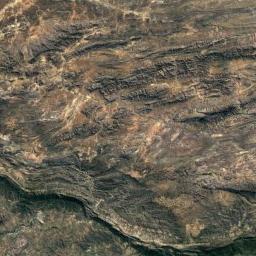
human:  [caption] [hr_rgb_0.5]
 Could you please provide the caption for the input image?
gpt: Eighty percent of the area on this mountain is bare rock .

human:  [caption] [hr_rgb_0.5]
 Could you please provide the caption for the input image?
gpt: The mountain has a rugged surface and its rocks are dark gray .

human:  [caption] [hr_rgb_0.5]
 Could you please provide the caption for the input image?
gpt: The mountain is full of yellow soil with some green plants .

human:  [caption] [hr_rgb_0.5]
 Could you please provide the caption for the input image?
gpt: Many trees are on the mountain .

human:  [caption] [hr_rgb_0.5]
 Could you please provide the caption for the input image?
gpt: There are some rocks on the brown mountain .